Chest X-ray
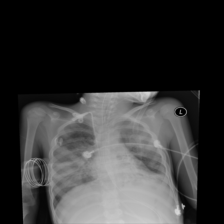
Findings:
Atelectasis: negative
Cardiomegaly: negative
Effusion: negative
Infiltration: negative
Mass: negative
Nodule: negative
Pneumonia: negative
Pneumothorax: negative
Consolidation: positive
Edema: negative
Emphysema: negative
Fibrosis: negative
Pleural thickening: negative
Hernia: negative